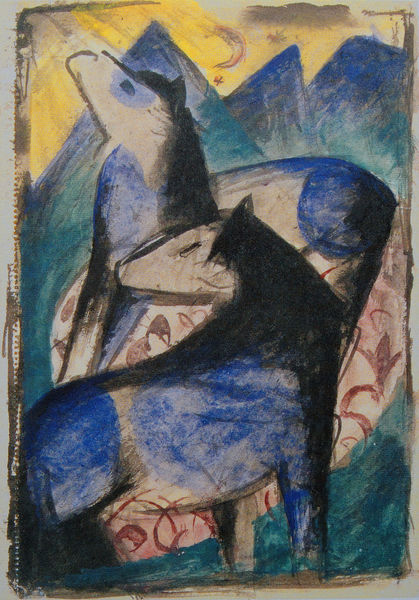
Titel: Zwei blaue Pferde
Künstler: Franz Marc
Standort: New York (New York)
Institution: Solomon R. Guggenheim Museum
Schlagwörter: berg, blau, gemälde, gruppe, himmel, kopf, körper, weiß, aquarell, gelb, grün, landschaft, ocker, abend, blumen, braun, bunt, grau, köpfe, licht, nacht, nase, pastell, rücken, schwarz, skizze, türkis, zeichnung, blick, gras, hund, rot, tier, tiere, wiese, wolke, beige, expressionismus, malerei, muster, augen, rahmen, stehen, bild, öl, hügel, sonne, drei, paar, pflanzen, ohren, rosa, pferd, pferde, pony, reiter, beine, fell, hellblau, mähne, schweif, umrisse, zwei, studie, moderne, abstrakt, berge, fläche, flächen, gebirge, gipfel, modern, formen, naiv, stille, nasen, maler, edel, abstraktion, oben, bögen, vier, mond, eckig, münchen, expressionistisch, strahlen, alpen, traum, mondsichel, sichel, sterne, klassische moderne, macke, entwurf, kunst, franz, halbrund, zacken, rehe, zahl, ziffer, nüstern, sonnenstrahlen, stute, grüb, balu, postkarte, lenbachhaus, schrei, blauer reiter, matisse, anmut, chagall, geist, blauer, vorne, kraftvoll, franz marc, marc, mähnen, staffelung, der blaue reiter, fohlen, gra, pastelfarben, wölfe, blaue pferd, kindlich, hünde, wiehern, blaue berge, der blaue, farbtheorie, gaelb, größe, hunf, mmondsichel, neumond, plauer reiter, tiierstudie, voreinander, zweo, jaulen, pflenzen, hügelzug